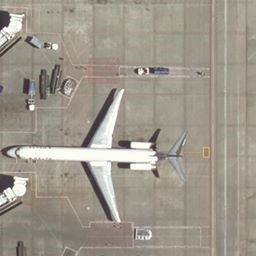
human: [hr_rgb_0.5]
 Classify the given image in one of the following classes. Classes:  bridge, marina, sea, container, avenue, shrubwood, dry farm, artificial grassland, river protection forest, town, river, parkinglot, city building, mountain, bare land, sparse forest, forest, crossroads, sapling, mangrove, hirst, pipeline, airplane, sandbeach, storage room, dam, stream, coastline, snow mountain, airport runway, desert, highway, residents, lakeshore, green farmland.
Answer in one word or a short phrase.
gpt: airplane